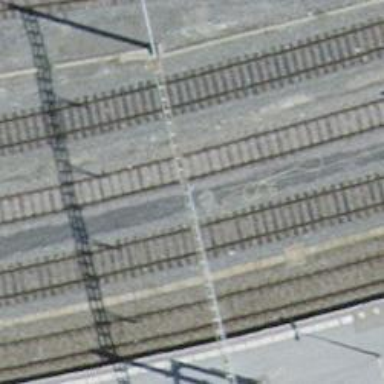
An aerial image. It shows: Rail yard with electrified contact lines for railway operations.